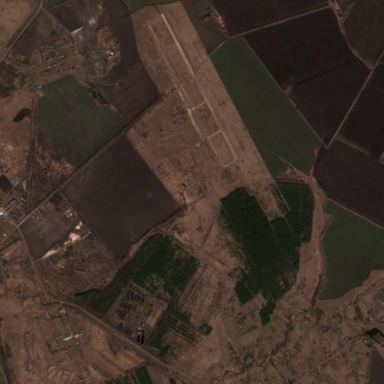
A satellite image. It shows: Military airfield located within larger aerodrome area.